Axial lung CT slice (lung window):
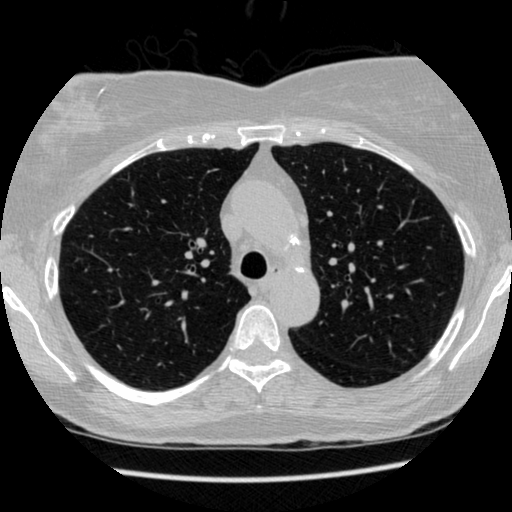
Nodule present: no